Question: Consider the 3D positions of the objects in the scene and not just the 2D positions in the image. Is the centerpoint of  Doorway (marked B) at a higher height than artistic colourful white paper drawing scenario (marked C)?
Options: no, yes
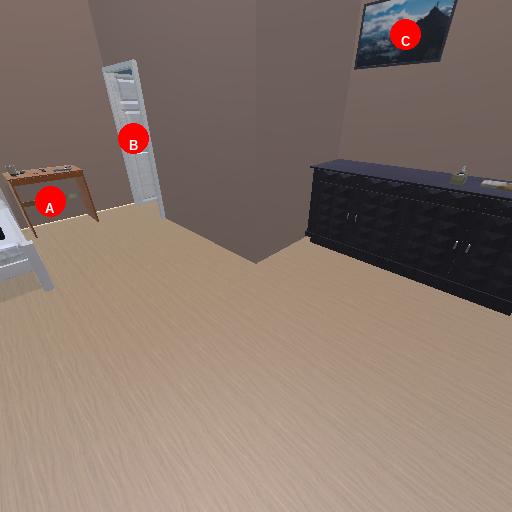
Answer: no